Question: I have RelativeLayout and inside of it, I have two TextViews. This is my current xml code fore that RelativeLayout:
'''
<RelativeLayout
android:id="@+id/FullPriceInForeignLayout"
android:layout_width="match_parent"
android:layout_height="0dp"
android:layout_weight="20"
android:background="@drawable/bck_price_foreign"
android:gravity="center"
android:paddingBottom="@dimen/home_foreign_margin"
android:paddingTop="@dimen/home_foreign_margin"
android:layout_marginLeft="2dp"
android:layout_marginRight="2dp"
>
<TextView
android:id="@+id/currencyForeign"
android:layout_width="wrap_content"
android:layout_height="wrap_content"
android:layout_alignParentLeft="true"
android:text="USD"
style="@style/SmallWhiteTextViewWithShadow"
android:background="@color/orange"
/>
<TextView
android:id="@+id/valueInLocal"
android:layout_width="wrap_content"
android:layout_height="wrap_content"
android:layout_alignTop="@id/currencyForeign"
android:layout_marginLeft="@dimen/currency_price_margin"
android:layout_toRightOf="@id/currencyForeign"
android:text="0.00"
android:background="@color/orange"
style="@style/BigWhiteTextViewWithShadow"
/>
</RelativeLayout>
'''
Styles are:
'''
<style name="SmallWhiteTextViewWithShadow">
<item name="android:textAppearance">@android:style/TextAppearance.Medium.Inverse</item>
<item name="android:shadowColor">#55000000</item>
<item name="android:shadowDx">1</item>
<item name="android:shadowDy">1</item>
<item name="android:shadowRadius">0.01</item>
</style>
<style name="BigWhiteTextViewWithShadow">
<item name="android:textAppearance">@android:style/TextAppearance.Large.Inverse</item>
<item name="android:textSize">50sp</item>
<item name="android:shadowColor">#55000000</item>
<item name="android:shadowDx">2</item>
<item name="android:shadowDy">2</item>
<item name="android:shadowRadius">0.02</item>
</style>
'''
and it looks like this:

I deliberately painted background of both widgets in orange, so you could see the problem.
Oh and btw, RelativeLayout is inside of horizontal LinearLayout and has its own weight.
Thanks in advance,
Deveti
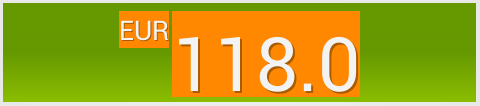
Answer: Inside a 'RelativeLayout', you can set the child views with 'alignParentTop' attribute to align both views at the top of the parent view and also use 'android:includeFontPadding' which is default to 'true' and allows the 'TextView' to automatically make some space for other languages than English (such as French for the accents) as follows:
'''
<RelativeLayout
android:id="@+id/FullPriceInForeignLayout"
android:layout_width="match_parent"
android:layout_height="0dp"
android:layout_weight="20"
android:background="@drawable/bck_price_foreign"
android:gravity="center"
android:paddingBottom="@dimen/home_foreign_margin"
android:paddingTop="@dimen/home_foreign_margin"
android:layout_marginLeft="2dp"
android:layout_marginRight="2dp" >
<TextView
android:id="@+id/currencyForeign"
android:layout_width="wrap_content"
android:layout_height="wrap_content"
android:layout_alignParentLeft="true"
android:layout_alignParentTop="true"
android:includeFontPadding="false"
android:text="USD"
style="@style/SmallWhiteTextViewWithShadow"
android:background="@color/orange" />
<TextView
android:id="@+id/valueInLocal"
android:layout_width="wrap_content"
android:layout_height="wrap_content"
android:layout_alignParentTop="true"
android:includeFontPadding="false"
android:layout_marginLeft="@dimen/currency_price_margin"
android:layout_toRightOf="@id/currencyForeign"
android:text="0.00"
android:background="@color/orange"
style="@style/BigWhiteTextViewWithShadow" />
</RelativeLayout>
'''
<URL>.